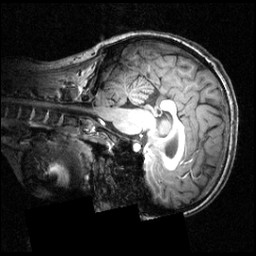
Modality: T1w
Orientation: sagittal
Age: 20
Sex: female
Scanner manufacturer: siemens
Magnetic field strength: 3.951 T
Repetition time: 1.5 s
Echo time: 0.00335 s